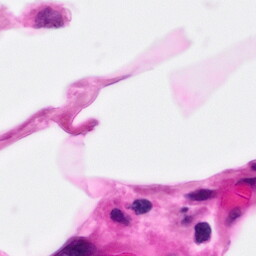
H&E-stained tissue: Pancreatic